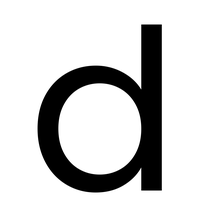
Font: Poppins-Regular